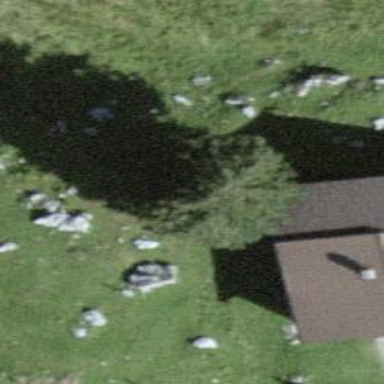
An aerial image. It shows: Evergreen needle-leaved tree.